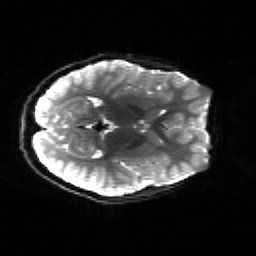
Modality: sbref
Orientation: axial
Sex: male
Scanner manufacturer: siemens
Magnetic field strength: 3 T
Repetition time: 5 s
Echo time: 0.071 s